Question: This is an 15-digit puzzle. Find the minimum number of steps to restore it.
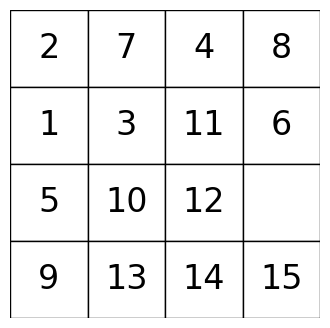
Answer: 17